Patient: sex M, age 55
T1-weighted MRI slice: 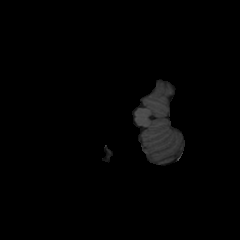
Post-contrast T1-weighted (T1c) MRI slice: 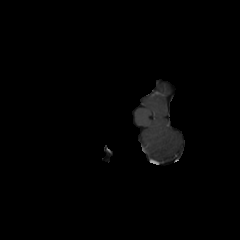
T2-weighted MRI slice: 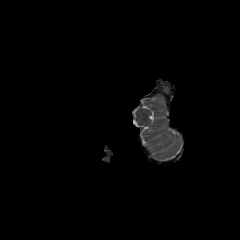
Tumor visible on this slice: no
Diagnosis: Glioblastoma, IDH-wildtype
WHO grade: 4